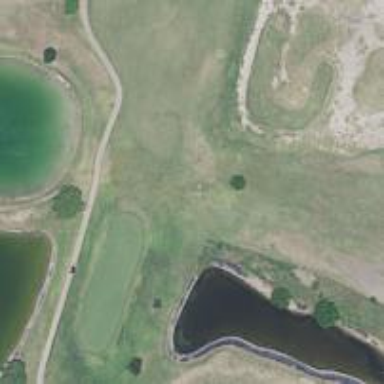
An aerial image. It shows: Golf course.